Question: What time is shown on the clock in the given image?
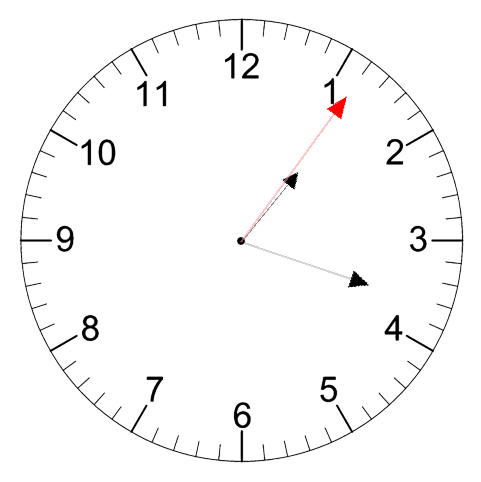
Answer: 01:18:06